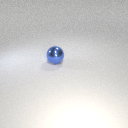
large blue metal sphere